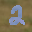
Label: 2